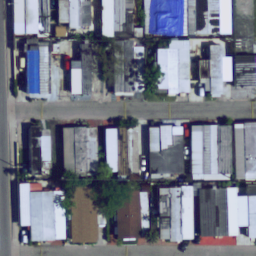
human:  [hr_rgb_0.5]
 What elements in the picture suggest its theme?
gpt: mobile home park